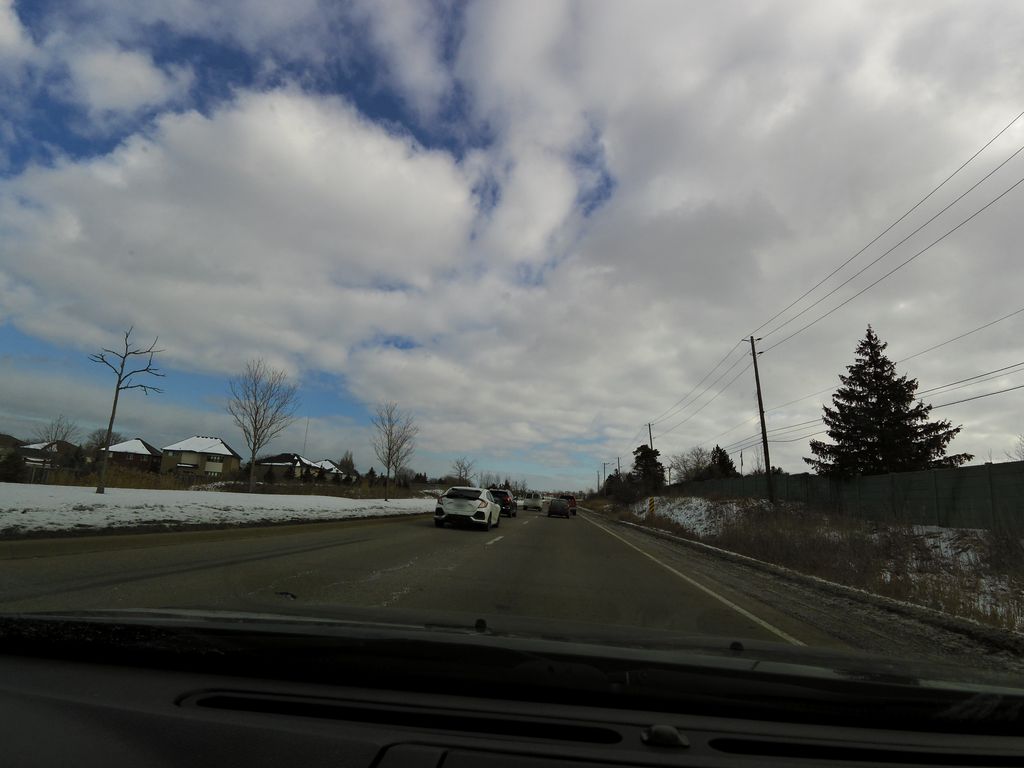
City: hamilton